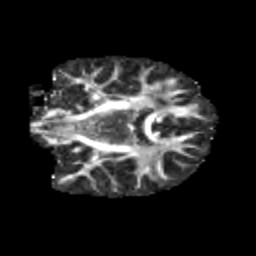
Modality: FA
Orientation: coronal
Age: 13
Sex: female
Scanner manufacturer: siemens
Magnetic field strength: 3 T
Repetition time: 3.8 s
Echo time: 0.07 s